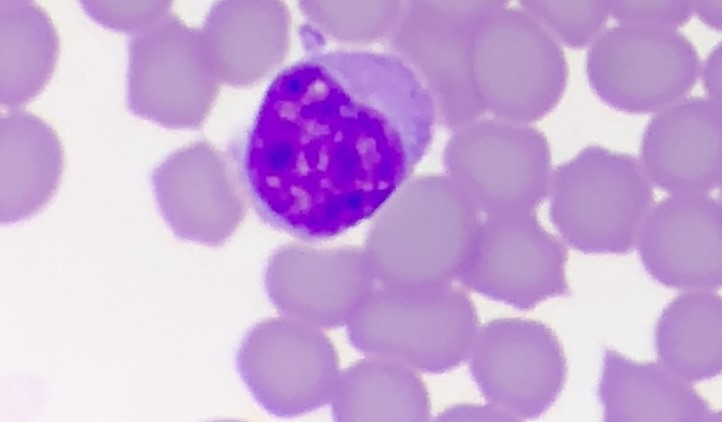
White blood cell type: Lymphocyte